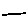
Label: line